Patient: sex M, age 77
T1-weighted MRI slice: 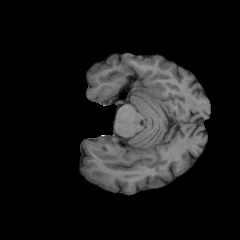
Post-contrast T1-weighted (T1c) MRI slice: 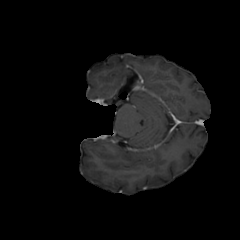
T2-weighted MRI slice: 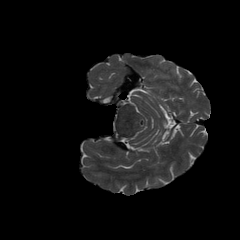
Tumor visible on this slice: no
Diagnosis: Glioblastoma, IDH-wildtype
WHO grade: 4